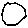
Label: hexagon